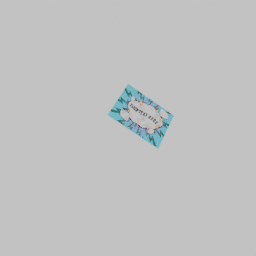
Label: decoration